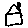
Label: house